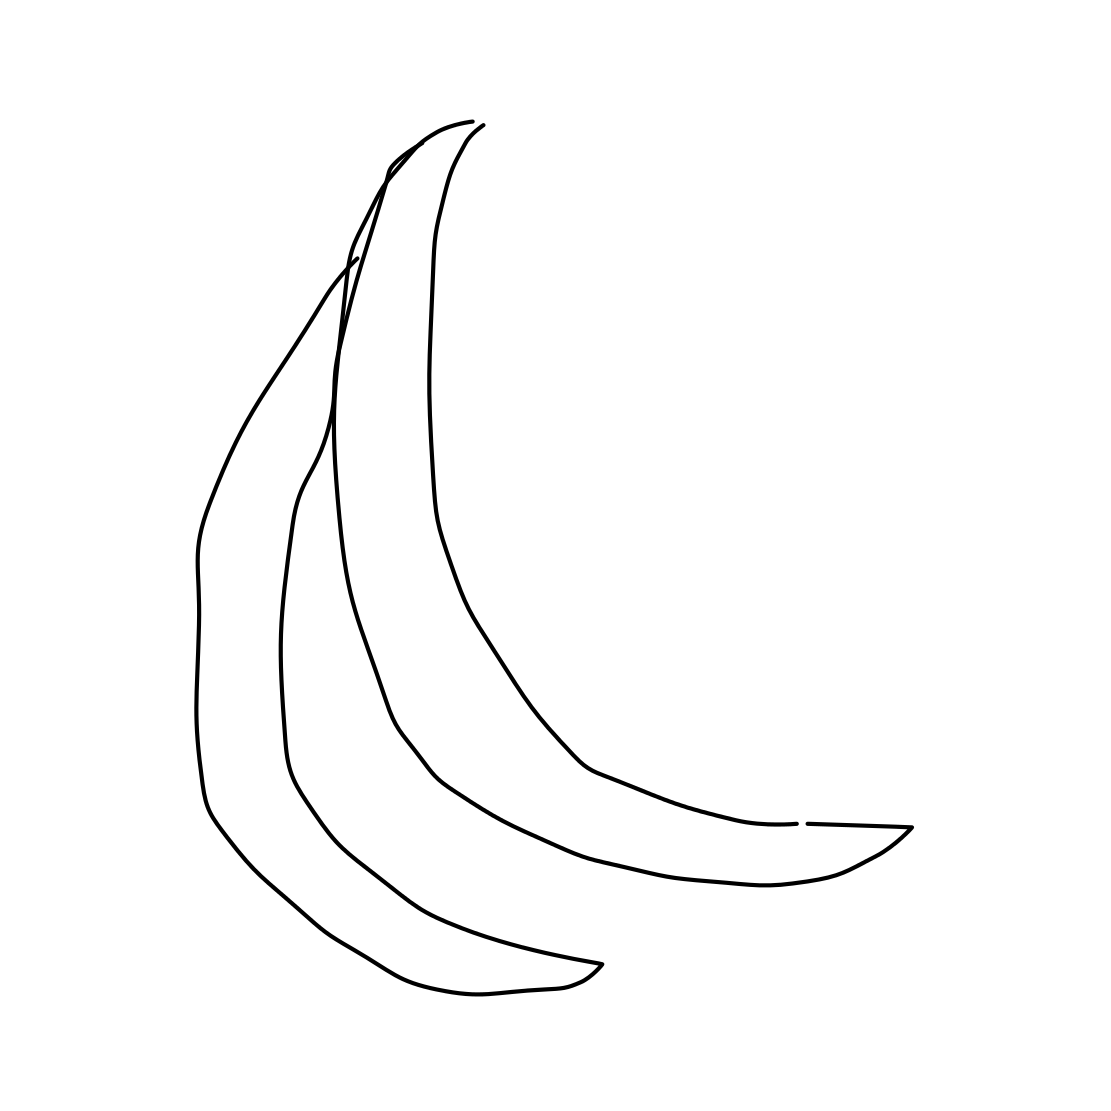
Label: banana